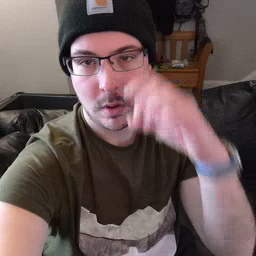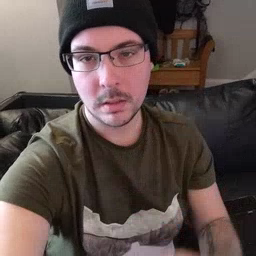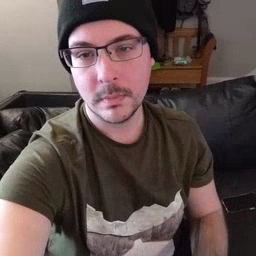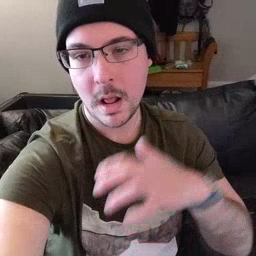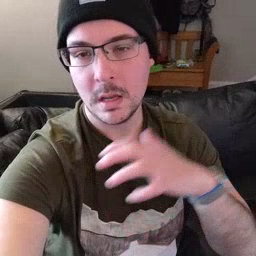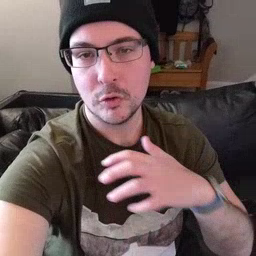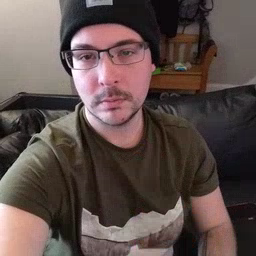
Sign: alligator